Question: I'm trying to create a bunch of python functions from a windows dll, and would like to have docstrings attached to each new function.
My current code:
'''
import ctypes
lib=ctypes.WinDLL('example.dll')
VCS_OpenDevice=lib['VCS_OpenDevice']
VCS_OpenDevice.restype=ctypes.c_double
'''
When i run this script in my interpreter and try to use the function, I get the 'no docstring' message.
Can't figure out to add something there. Any help is appreciated.

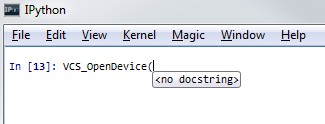
Answer: Assign to the '__doc__' attribute of 'ctypes' function pointers:
'''
VCS_OpenDevice.__doc__ = 'My docstring'
'''
'__doc__' is the docstring attribute of Python objects, and 'ctypes' objects allow you to write to this attribute.
Obligatory libc demonstration (I use Mac, not Windows, but the principle is the same):
'''
>>> from ctypes import *
>>> libc = cdll.LoadLibrary("libc.dylib")
>>> libc.time.__doc__ = 'time -- get time of day'
>>> print libc.time.__doc__
time -- get time of day
'''
IPython seems to be able to pick that up just fine:
'''
In [4]: libc.time?
Type: _FuncPtr
String Form:<_FuncPtr object at 0x1054b8ef0>
File: /opt/local/Library/Frameworks/Python.framework/Versions/2.6/lib/python2.6/ctypes/__init__.py
Docstring: time -- get time of day
'''